Interaction volume radius: 5 \u00c5
Interaction volume height: 10 \u00c5
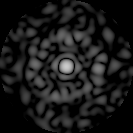
Disorder parameter: 0.878